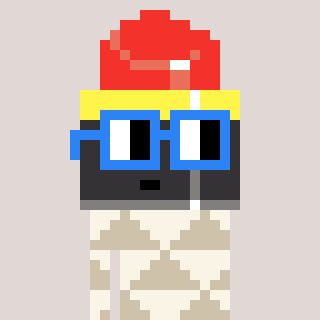
a pixel art character with square blue glasses, a lipstick-shaped head and a bege-colored body on a warm background